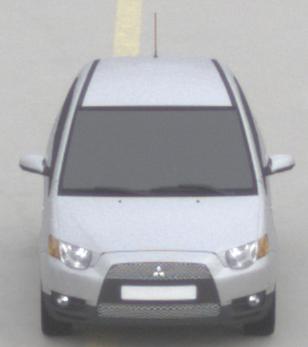
Make: Mitsubishi
Model: Colt 1.1
Detailed model: Colt (VI)
Model produced from: 2008/11
Model produced until: 2010/10
Doors: 3
Color: white
Road condition: dry road
Daytime: morning or afternoon
Contrast: low contrast